Question: The problem is, I attempt to change the opacity to 100 which should be transparent, but when I try to draw the line it has some circle on the line. (ref to the screenshot) Highly appreciate if provide some sample code. Thanks a lot for helping.
Code from MainActivity
'''
// set image
bitmap = downScale(view.getTag().toString(),1280,1024);
altered_bitmap = Bitmap.createBitmap(bitmap.getWidth(),bitmap.getHeight(), bitmap.getConfig());
draw_view.setNewImage(altered_bitmap,bitmap);
pen.setOnClickListener(new OnClickListener(){
@Override
public void onClick(View arg0) {
draw_view.setAlpha(100);
}
}
});
'''
And Code from the custom imageView
'''
public ScaleImageView(Context context) {
super(context);
sharedConstructing(context);
}
public void sharedConstructing(Context context) {
super.setClickable(true);
this.context = context;
mScaleDetector = new ScaleGestureDetector(context, new ScaleListener());
matrix = new Matrix();
m = new float[9];
setImageMatrix(matrix);
setScaleType(ScaleType.MATRIX);
paint = new Paint();
paint.setAntiAlias(true);
paint.setStrokeWidth(width);
paint.setColor(color);
paint.setStyle(Paint.Style.STROKE);
paint.setStrokeJoin(Paint.Join.ROUND);
paint.setStrokeCap(Paint.Cap.ROUND);
paint.setAlpha(alpha);
drawListener = new OnTouchListener() {
@Override
public boolean onTouch(View v, MotionEvent event) {
if (getDrawable() != null) {
int action = event.getAction();
switch (action) {
case MotionEvent.ACTION_DOWN:
downx = getPointerCoords(event)[0];// event.getX();
downy = getPointerCoords(event)[1];// event.getY();
break;
case MotionEvent.ACTION_MOVE:
upx = getPointerCoords(event)[0];// event.getX();
upy = getPointerCoords(event)[1];// event.getY();
canvas.drawLine(downx, downy, upx, upy, paint);
mPath = new Path();
paths.add(mPath);
invalidate();
downx = upx;
downy = upy;
break;
case MotionEvent.ACTION_UP:
upx = getPointerCoords(event)[0];// event.getX();
upy = getPointerCoords(event)[1];// event.getY();
canvas.drawLine(downx, downy, upx, upy, paint);
mPath = new Path();
paths.add(mPath);
invalidate();
break;
case MotionEvent.ACTION_CANCEL:
break;
default:
break;
}
}
return true;
}
};
setOnTouchListener(drawListener);
}
//draw view start
public void setNewImage(Bitmap alteredBitmap, Bitmap bmp) {
canvas = new Canvas(alteredBitmap);
matrix_draw = new Matrix();
canvas.drawBitmap(bmp, matrix_draw, paint);
setImageBitmap(alteredBitmap);
mPath = new Path();
paths.add(mPath);
}
public void setBrushColor(int color) {
this.color = color;
paint.setColor(color);
paint.setAlpha(alpha);
}
public void setAlpha(int alpha) {
this.alpha = alpha;
paint.setAlpha(alpha);
}
public void setWidth(float width) {
this.width = width;
paint.setStrokeWidth(width);
}
final float[] getPointerCoords(MotionEvent e) {
final int index = e.getActionIndex();
final float[] coords = new float[] { e.getX(index), e.getY(index) };
Matrix matrix = new Matrix();
getImageMatrix().invert(matrix);
matrix.postTranslate(getScrollX(), getScrollY());
matrix.mapPoints(coords);
return coords;
}
public void setIsScale() {
isScale = !isScale;
setOnTouchListener(isScale ? zoomListener : drawListener);
}
'''
And the screenshot

Since it is quite difficult to figure out the problem though code extract , I have uplod the project (<1 mb) along with the used library:
if you have some spare time , you are welcome to take a look
it is a small drawing tool , first copy a folder with some images to the folder "HistoryTool" in your device
The path , for example, like:
'''
sd card root/ HistoryTool/ folder1 / a.jpg
'''
, then you can draw on it, but the draw transparent line has circle on it. thats all
<URL>
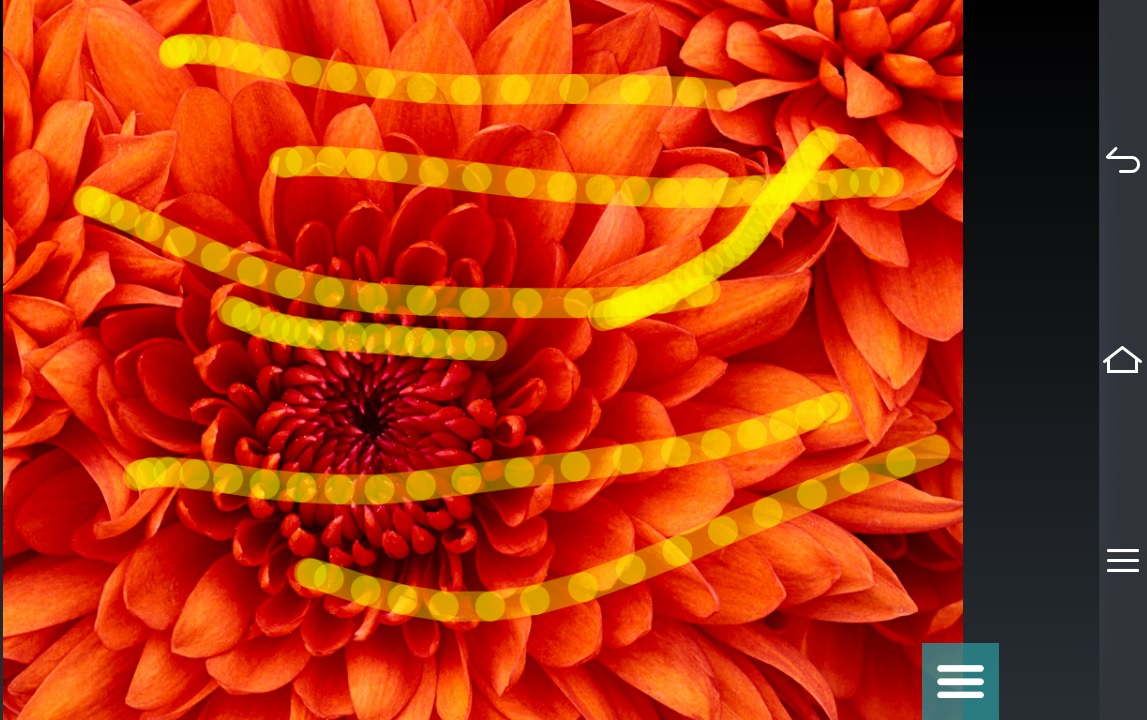
Answer: I have complete the task by using On-draw and Path
'''
drawListener = new OnTouchListener() {
@Override
public boolean onTouch(View v, MotionEvent event) {
if (getDrawable() != null) {
int action = event.getAction();
switch (action) {
case MotionEvent.ACTION_DOWN:
downx = getPointerCoords(event)[0];// event.getX();
downy = getPointerCoords(event)[1];// event.getY();
holderList.add(new Holder(color, width, alpha));
holderList.get(holderList.size() - 1).path.moveTo(downx, downy);
break;
case MotionEvent.ACTION_MOVE:
upx = getPointerCoords(event)[0];// event.getX();
upy = getPointerCoords(event)[1];// event.getY();
holderList.get(holderList.size() - 1).path.lineTo(upx, upy);
invalidate();
downx = upx;
downy = upy;
break;
case MotionEvent.ACTION_UP:
break;
case MotionEvent.ACTION_CANCEL:
break;
default:
break;
}
}
return true;
}
};
setOnTouchListener(drawListener);
}
@Override
protected void onDraw(Canvas canvas) {
super.onDraw(canvas);
if (img != null) {
tmp_canvas.drawBitmap(img, 0, 0, null);
}
for (Holder holder : holderList) {
tmp_canvas.drawPath(holder.path, holder.paint);
}
}
//draw view start
public void setNewImage(Bitmap alteredBitmap, Bitmap bmp) {
tmp_canvas = new Canvas(alteredBitmap);
img = bmp;
tmp_canvas.drawBitmap(bmp, 0, 0, null);
setImageBitmap(alteredBitmap);
}
'''